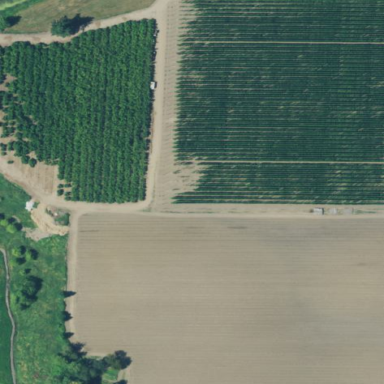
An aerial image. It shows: Orchard.